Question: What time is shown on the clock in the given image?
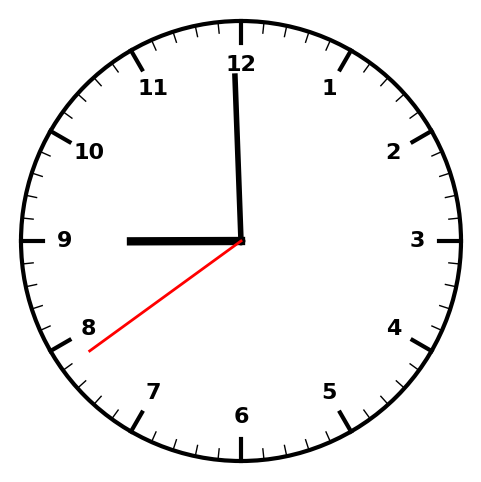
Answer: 08:59:39